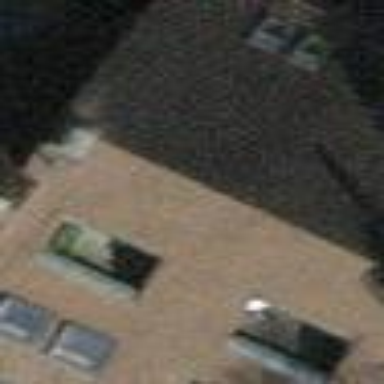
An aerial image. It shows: Terrace building.